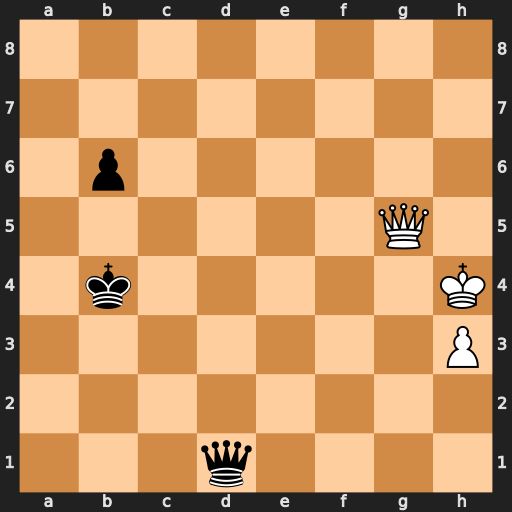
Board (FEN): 8/8/1p6/6Q1/1k5K/7P/8/3q4
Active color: w
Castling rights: -
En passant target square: -
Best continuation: Qg4+ Qxg4+ hxg4 Kc5 g5 Kd6 Kh5 Ke7 Kh6 Kf8 Kh7